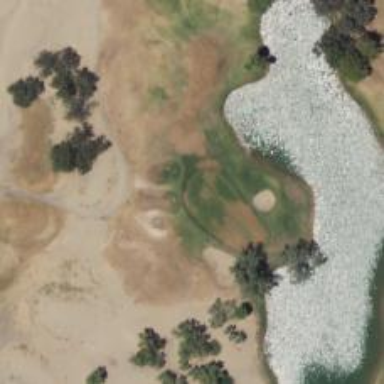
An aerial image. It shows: View of golf hole.